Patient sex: M
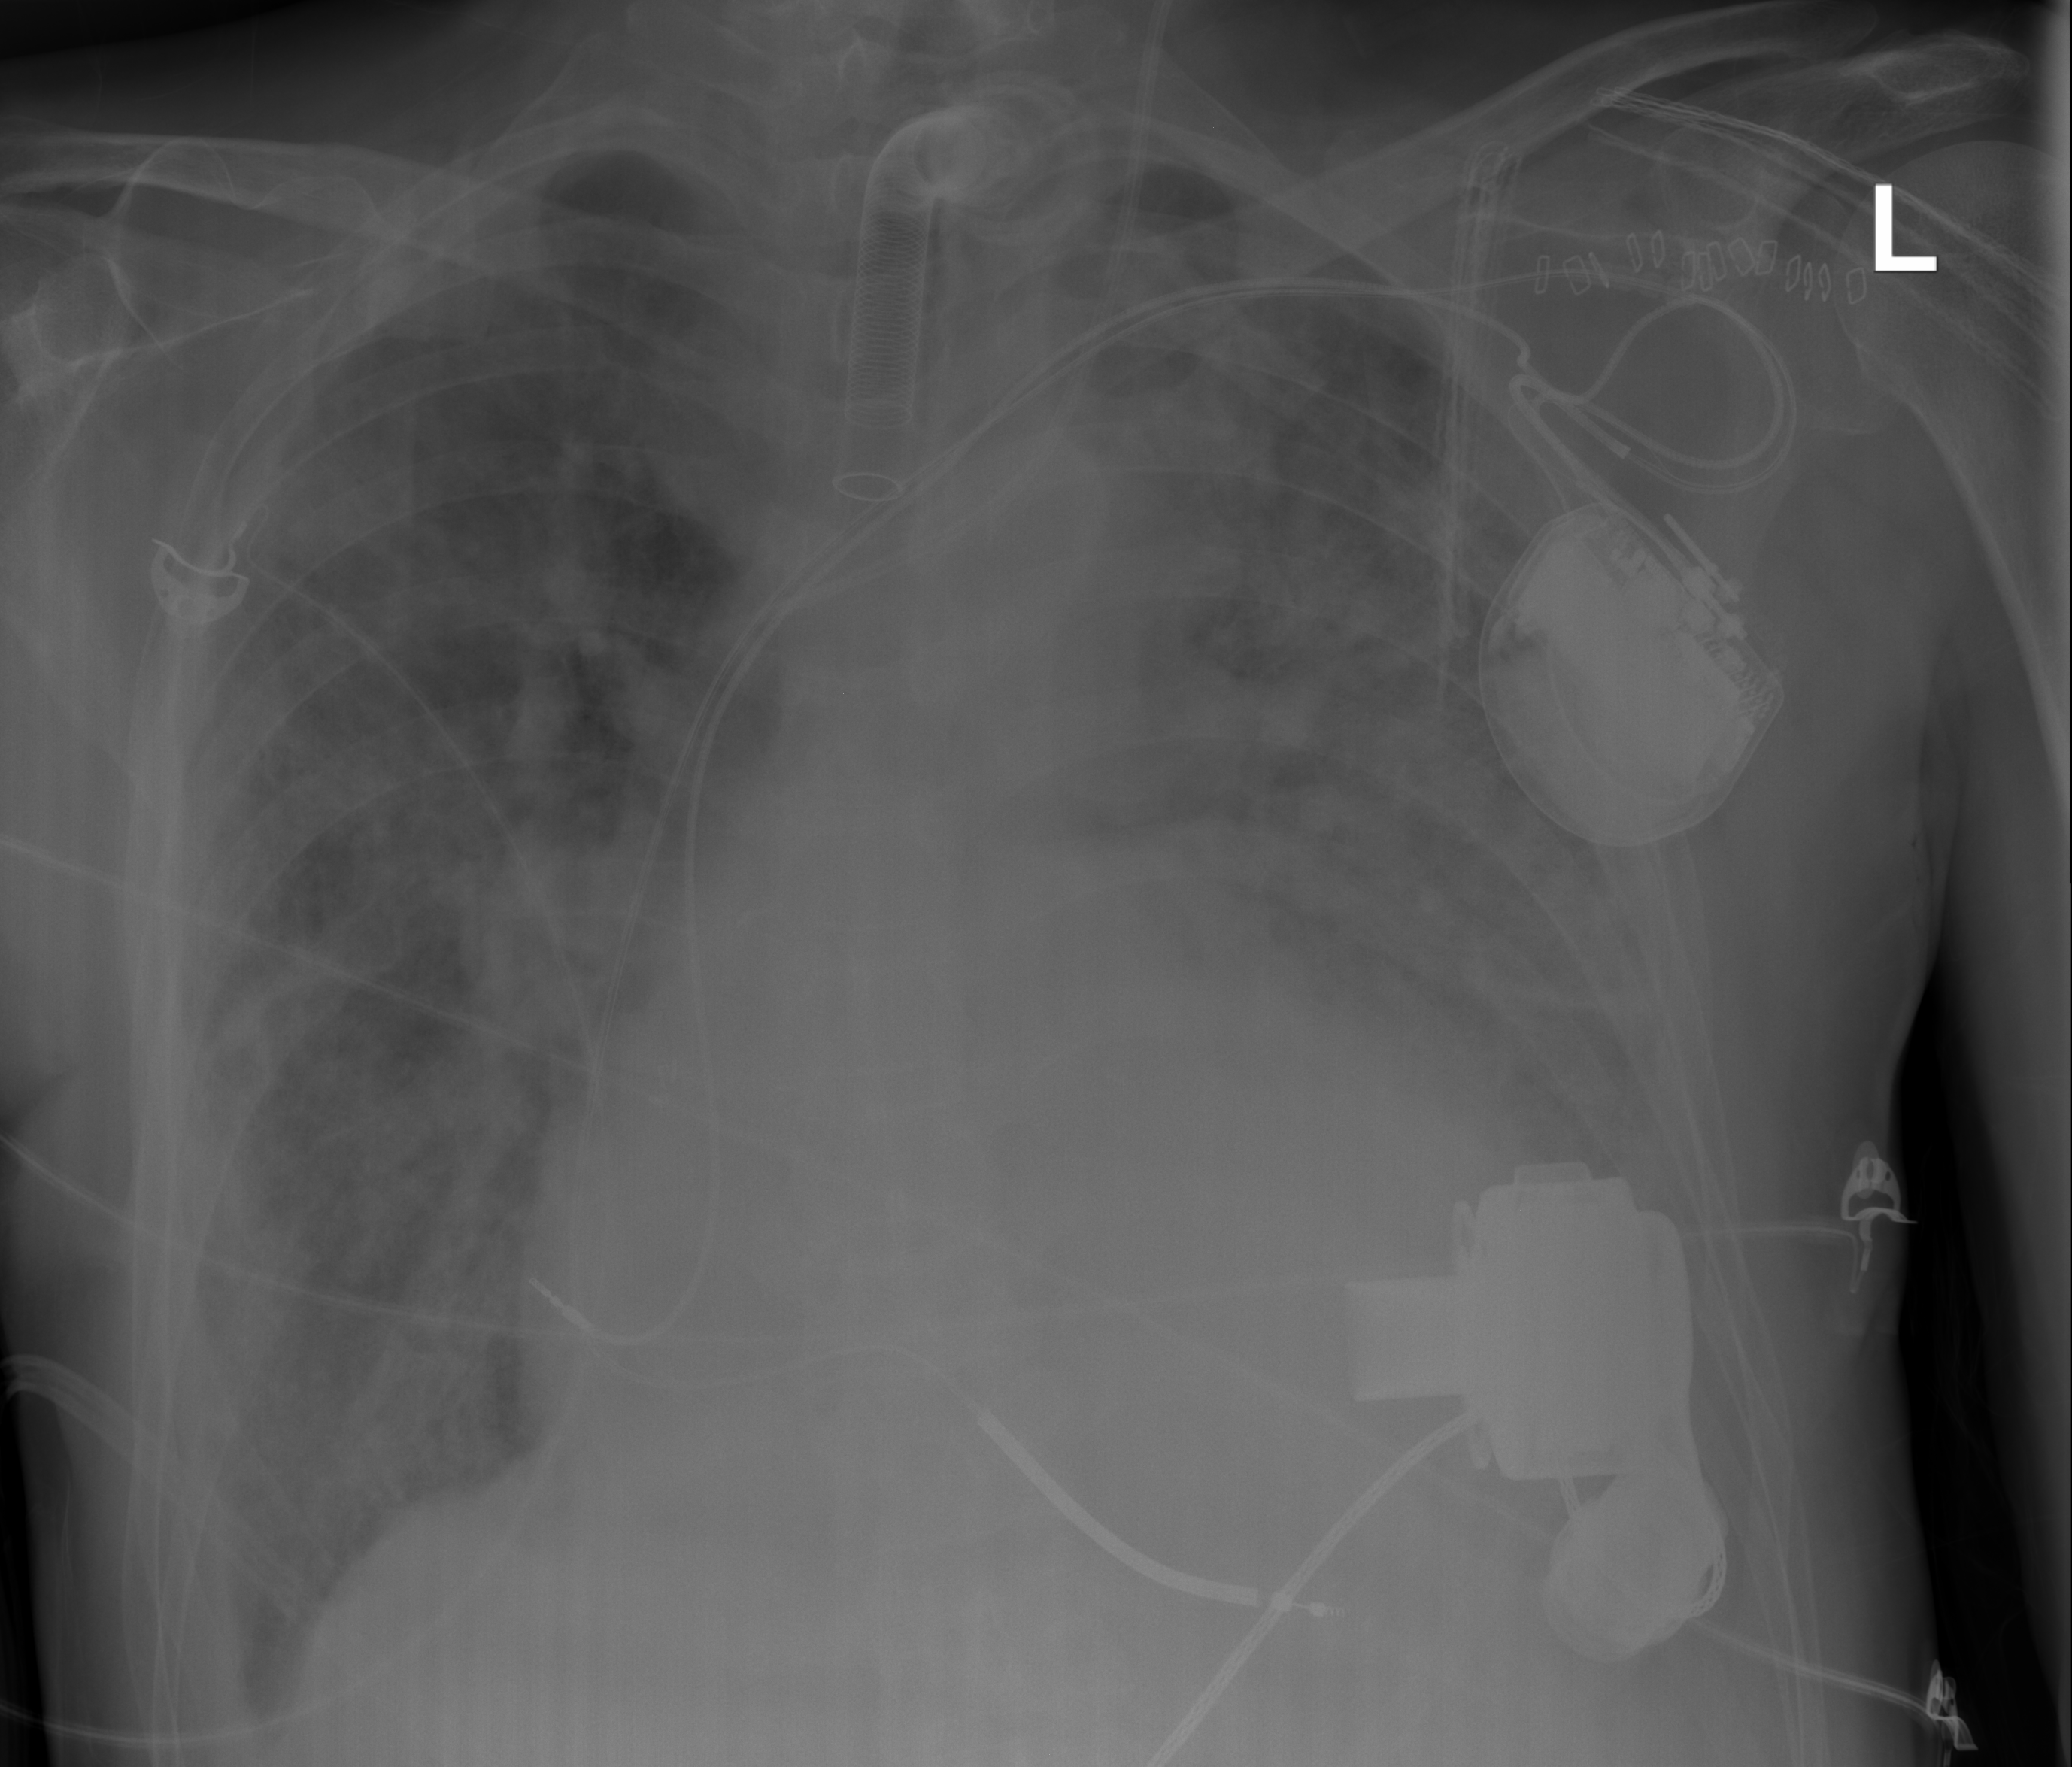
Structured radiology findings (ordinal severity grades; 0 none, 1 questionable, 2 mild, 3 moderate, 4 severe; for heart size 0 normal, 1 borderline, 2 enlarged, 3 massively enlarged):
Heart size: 2
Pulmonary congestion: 4
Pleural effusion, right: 2
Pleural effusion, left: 3
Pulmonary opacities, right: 4
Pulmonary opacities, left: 4
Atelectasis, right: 3
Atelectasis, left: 3